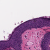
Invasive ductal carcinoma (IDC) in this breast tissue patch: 0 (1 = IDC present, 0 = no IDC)